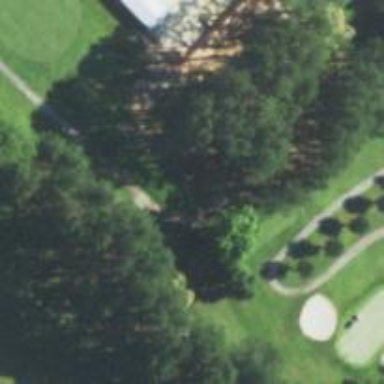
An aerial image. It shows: Path for both roads and golfers.